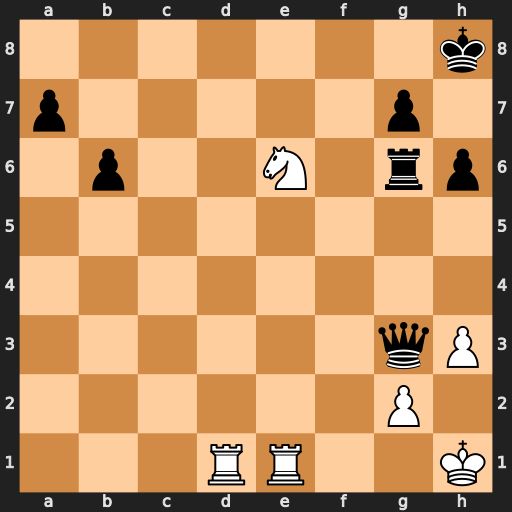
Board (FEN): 7k/p5p1/1p2N1rp/8/8/6qP/6P1/3RR2K
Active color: w
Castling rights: -
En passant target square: -
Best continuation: Rd8+ Kh7 Nf8+